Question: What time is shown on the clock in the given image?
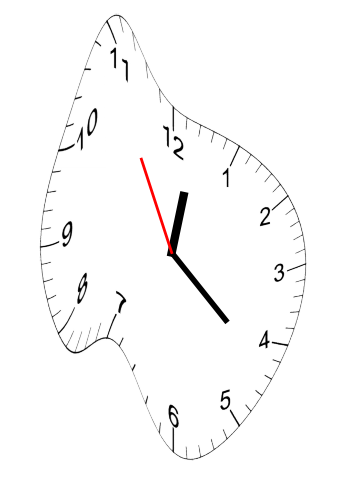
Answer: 12:21:55